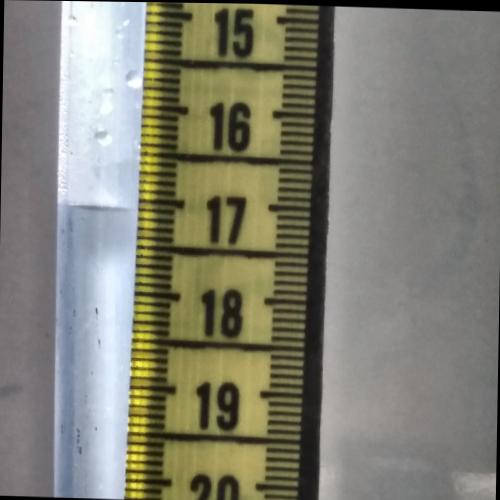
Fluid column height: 17.1 cm